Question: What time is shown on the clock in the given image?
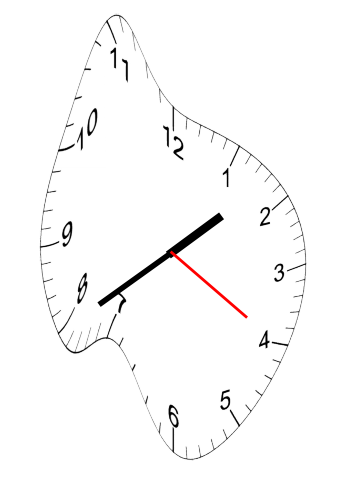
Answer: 01:39:20